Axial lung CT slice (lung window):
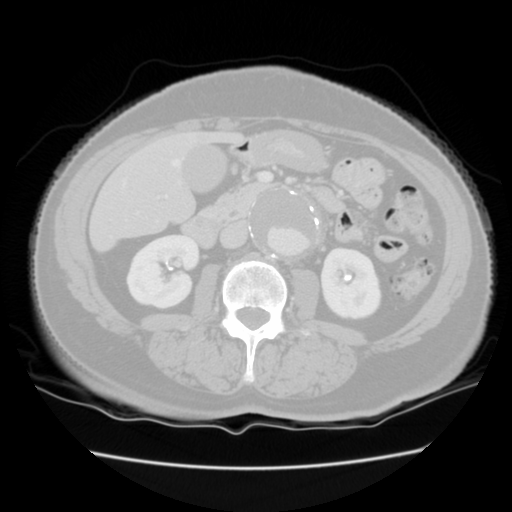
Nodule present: no